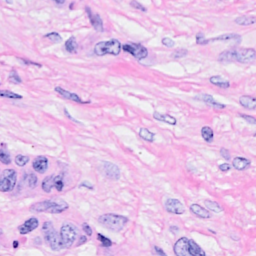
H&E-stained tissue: Breast